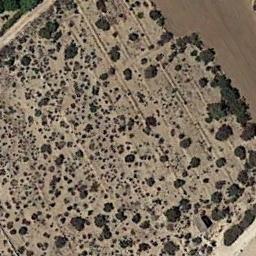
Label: chaparral